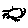
Label: sun